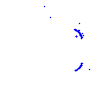
Particle: proton